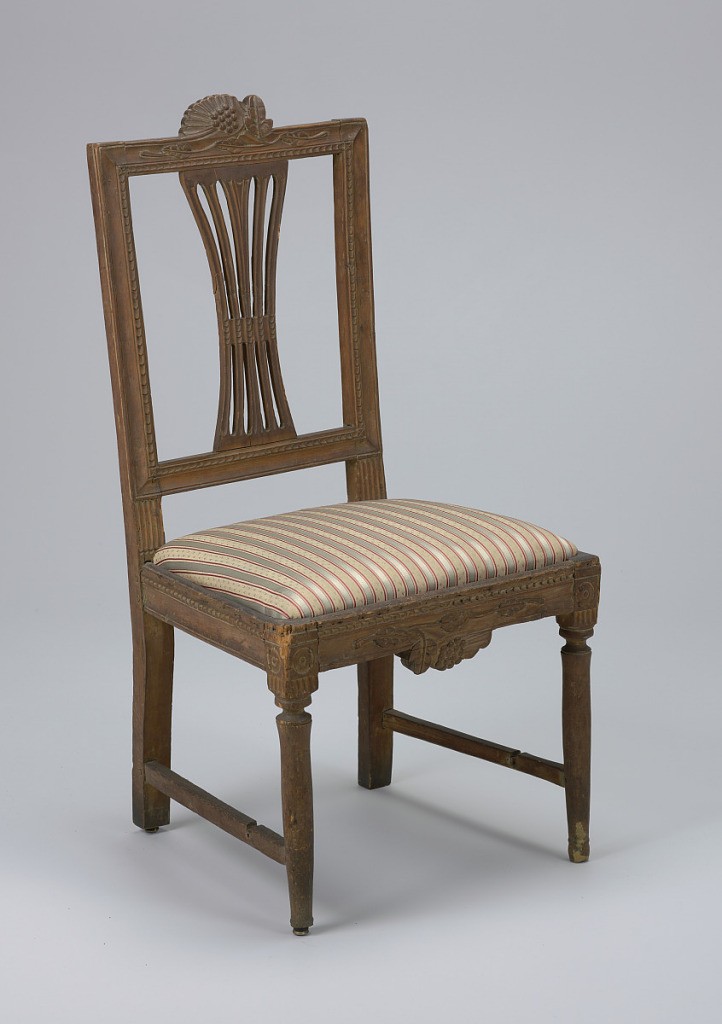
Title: Side chair
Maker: H. Landberg
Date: late 18th century
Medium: carved wood
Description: Rectangular open back, the top rail carved with a design of grapes.  Splat composed of five splints, inward-curving and fused centrally.  Straight moulded seat rails, the front grape-carved.